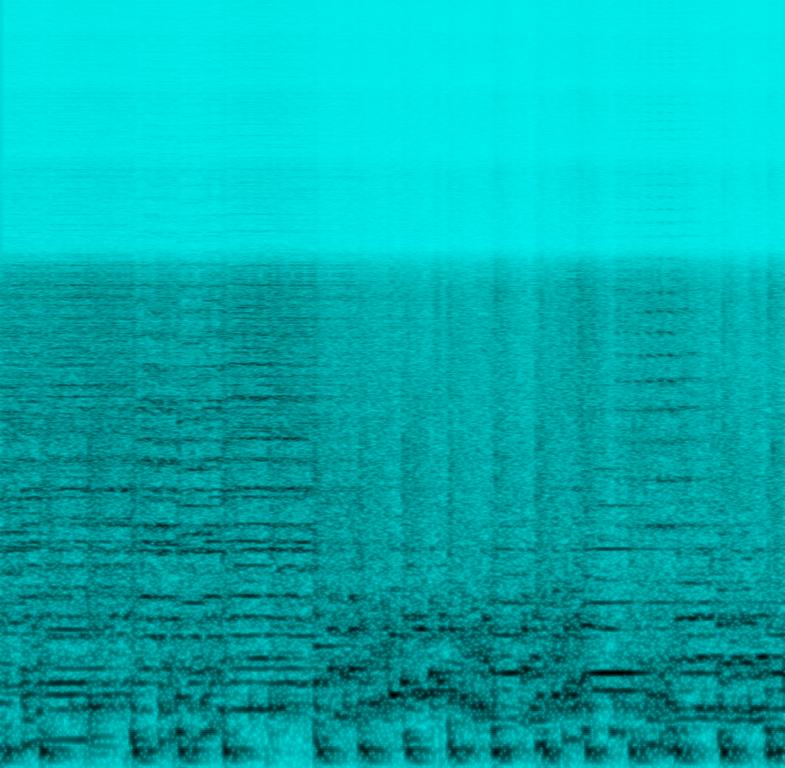
This music is a lively instrumental. The tempo is fast with bright trumpet harmony of French horns, trumpets accompaniment and a steady, punchy bass drum rhythm. The music is upbeat, punchy, buoyant, spirited, lively and vivacious. The audio quality is an amateur recording. This music is a live performance with ambient sounds of people clapping and cheering .